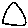
Label: triangle